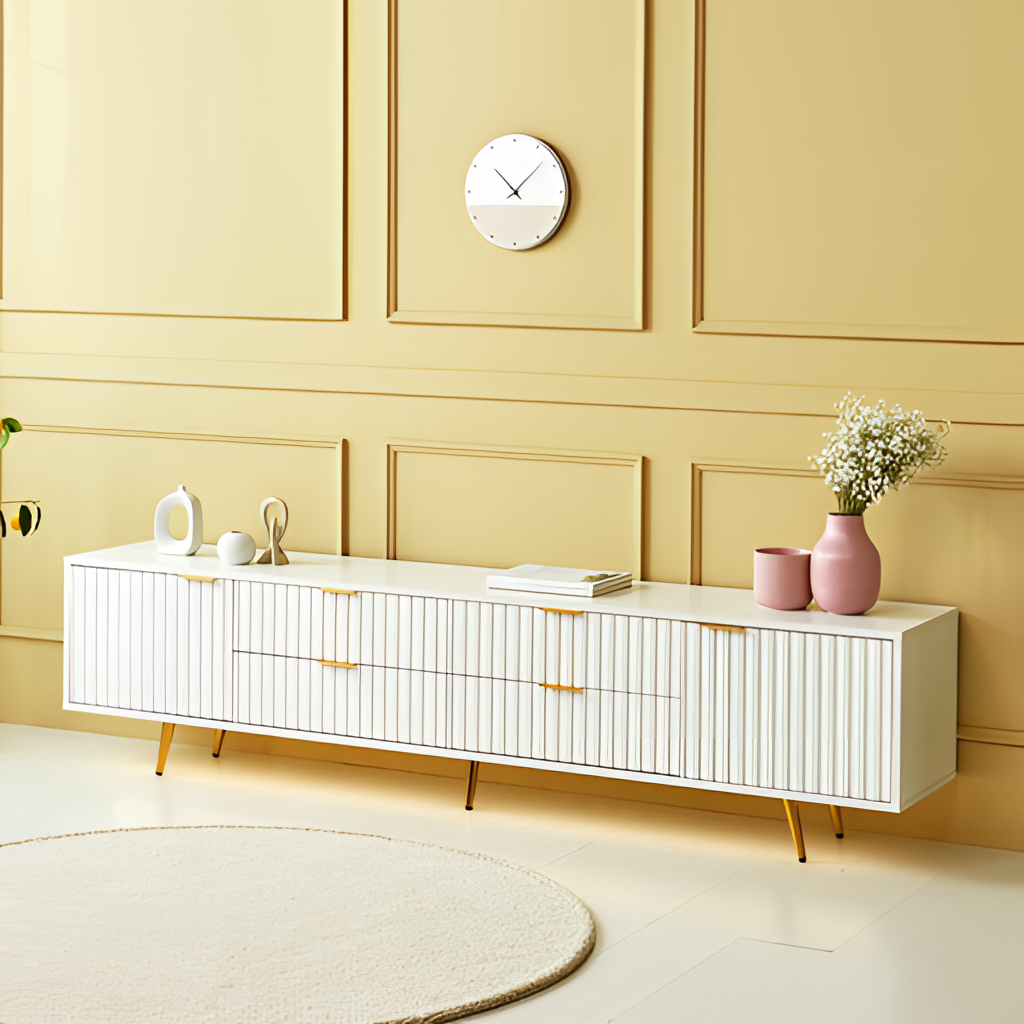
living room, wood sideboard, paint wallpaper, with solid pattern, modern, beige wood flooring, with plank pattern